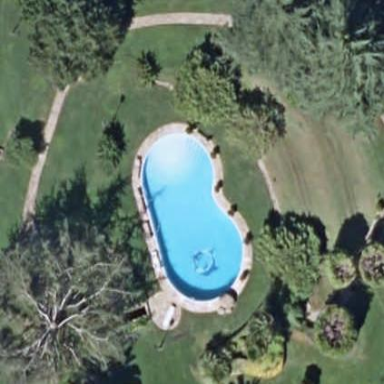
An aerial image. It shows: Swimming pool located in leisure land.